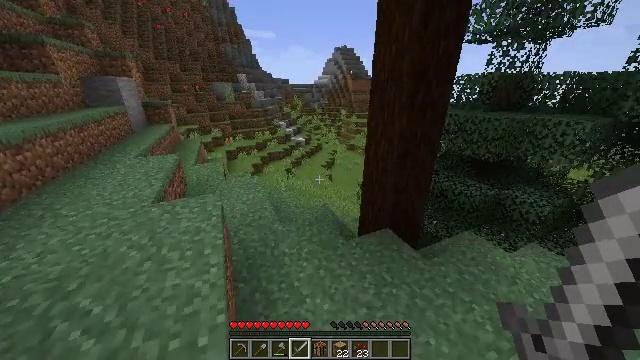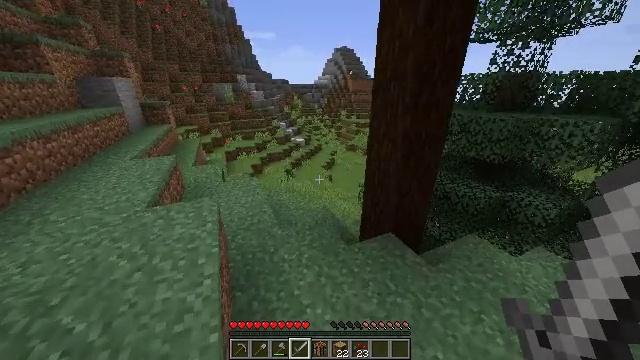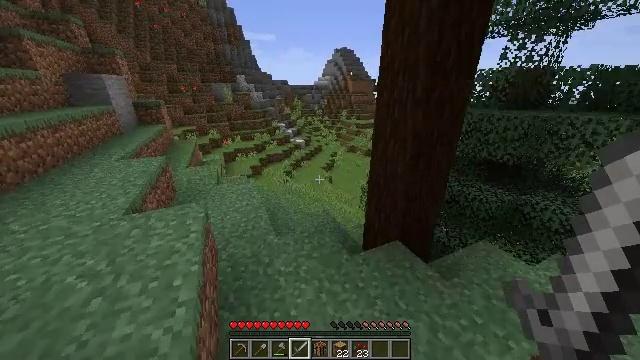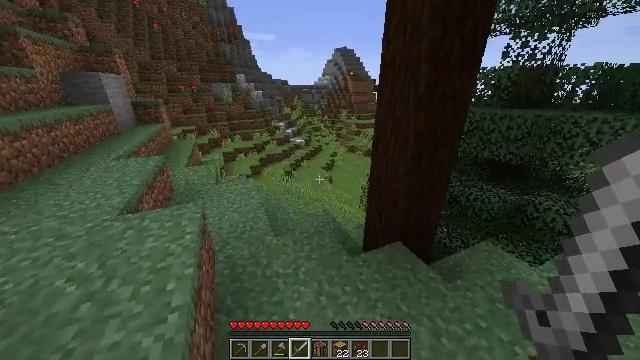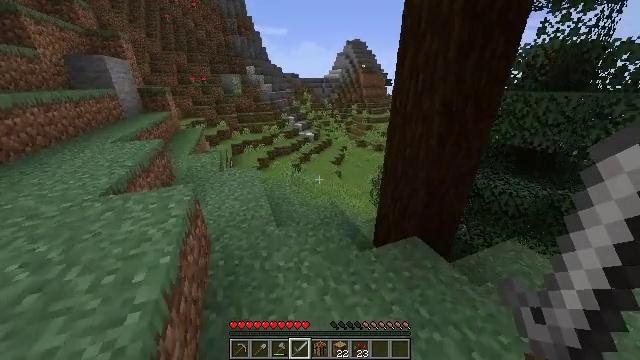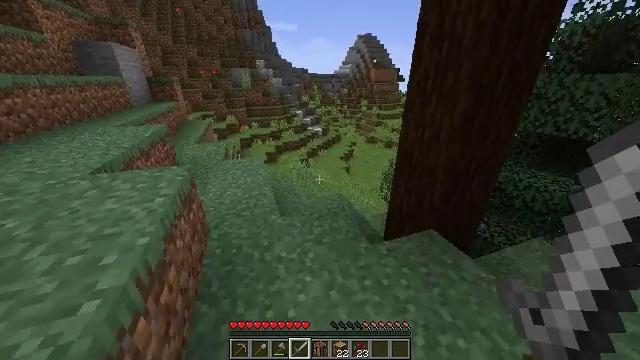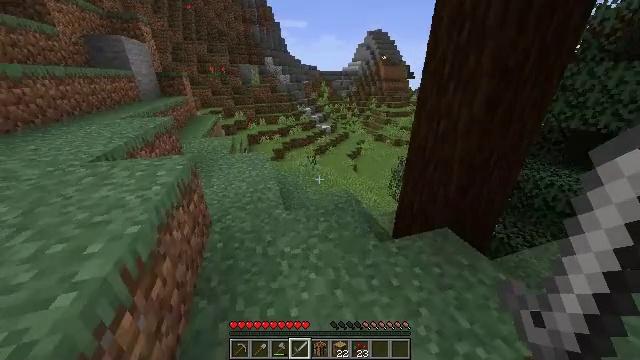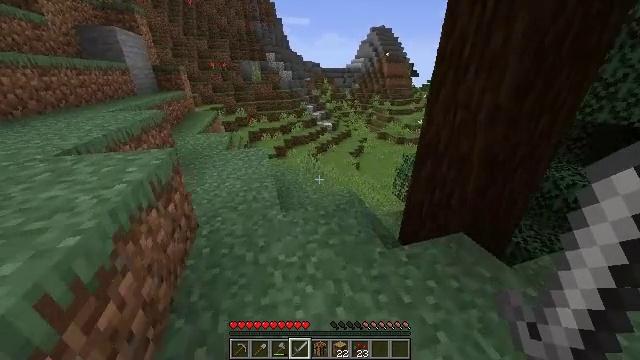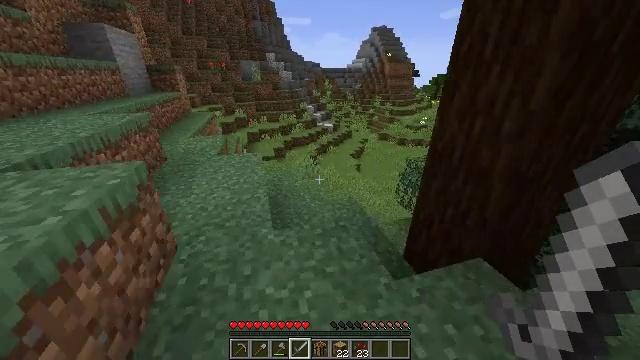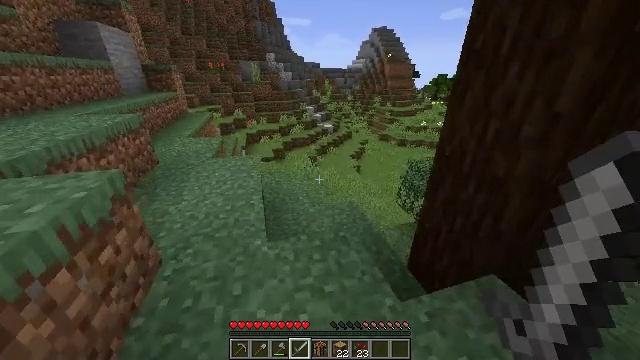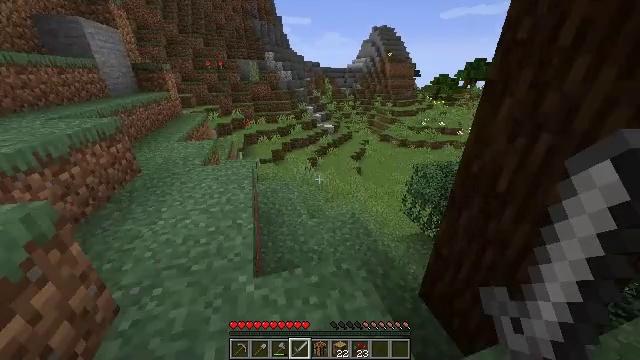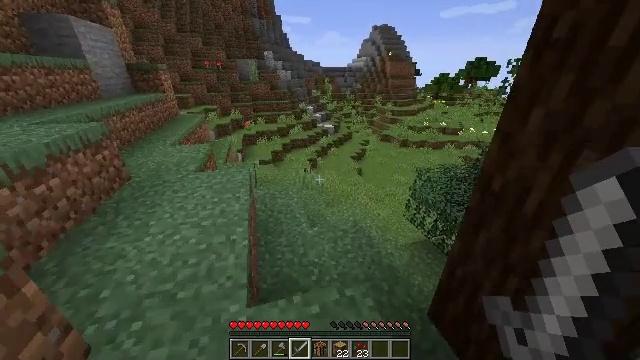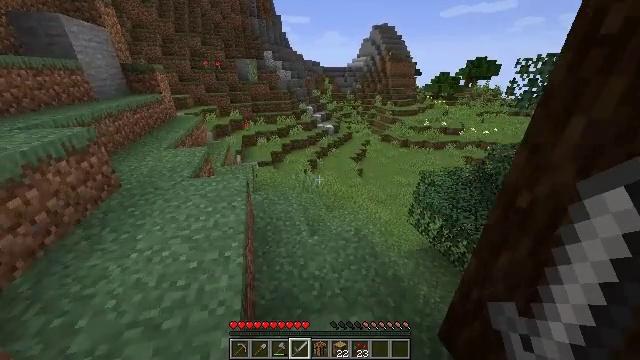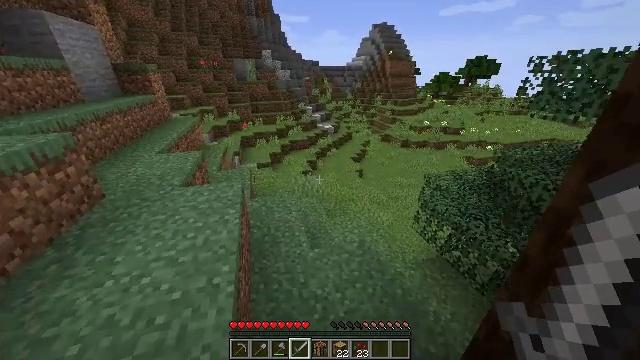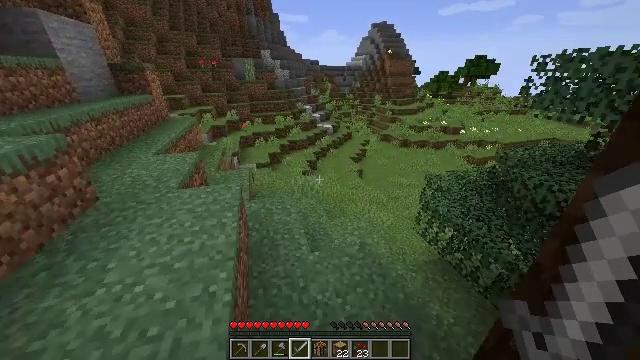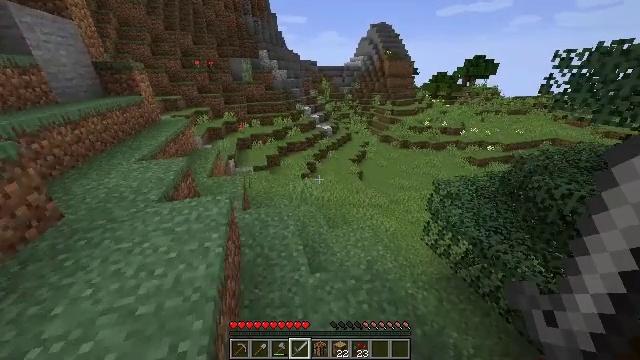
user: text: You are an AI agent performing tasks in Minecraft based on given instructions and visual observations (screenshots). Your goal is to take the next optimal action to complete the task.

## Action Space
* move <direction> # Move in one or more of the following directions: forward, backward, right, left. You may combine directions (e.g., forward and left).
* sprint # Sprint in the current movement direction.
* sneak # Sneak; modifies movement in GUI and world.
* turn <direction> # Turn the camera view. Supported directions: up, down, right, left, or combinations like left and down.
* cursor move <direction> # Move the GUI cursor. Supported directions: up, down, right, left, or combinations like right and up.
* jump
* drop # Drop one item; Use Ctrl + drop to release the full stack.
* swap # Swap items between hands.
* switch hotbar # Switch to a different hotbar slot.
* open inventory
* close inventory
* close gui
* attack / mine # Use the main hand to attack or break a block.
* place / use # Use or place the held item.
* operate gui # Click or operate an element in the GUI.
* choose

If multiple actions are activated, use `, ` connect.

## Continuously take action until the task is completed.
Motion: motion action
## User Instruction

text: Remove the blue bed from its location.
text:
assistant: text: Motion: move forward, sprint
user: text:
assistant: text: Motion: move forward, sprint
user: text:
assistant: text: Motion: move forward, sprint
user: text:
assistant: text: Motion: move forward, sprint, turn left and down
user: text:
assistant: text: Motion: move forward, sprint, turn left
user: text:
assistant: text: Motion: move forward, sprint, turn left
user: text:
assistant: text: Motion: move forward, sprint
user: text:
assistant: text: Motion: move forward, sprint
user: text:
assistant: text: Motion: move forward, sprint
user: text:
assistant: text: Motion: move forward, sprint
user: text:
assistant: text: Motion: move forward, sprint
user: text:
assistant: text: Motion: move forward, sprint
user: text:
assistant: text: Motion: move forward, sprint
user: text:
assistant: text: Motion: move forward, sprint
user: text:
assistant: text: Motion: move forward, sprint
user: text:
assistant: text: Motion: move forward, sprint
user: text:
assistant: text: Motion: move forward, sprint, turn right and down
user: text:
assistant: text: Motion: move forward, sprint, turn right and down
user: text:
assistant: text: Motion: move forward, sprint, turn right and down
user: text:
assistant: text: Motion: move forward, sprint, turn right and down
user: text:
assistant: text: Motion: move forward, sprint, turn right
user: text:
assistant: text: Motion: move forward, sprint, turn right
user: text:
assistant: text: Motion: move forward, sprint
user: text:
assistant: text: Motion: move forward, sprint
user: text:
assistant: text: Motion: move forward, sprint
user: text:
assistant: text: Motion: move forward, sprint
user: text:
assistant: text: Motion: move forward, sprint
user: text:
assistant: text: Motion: move forward, sprint
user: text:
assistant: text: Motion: move forward, sprint
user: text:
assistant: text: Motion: move forward, sprint